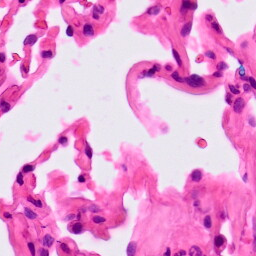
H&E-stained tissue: Lung